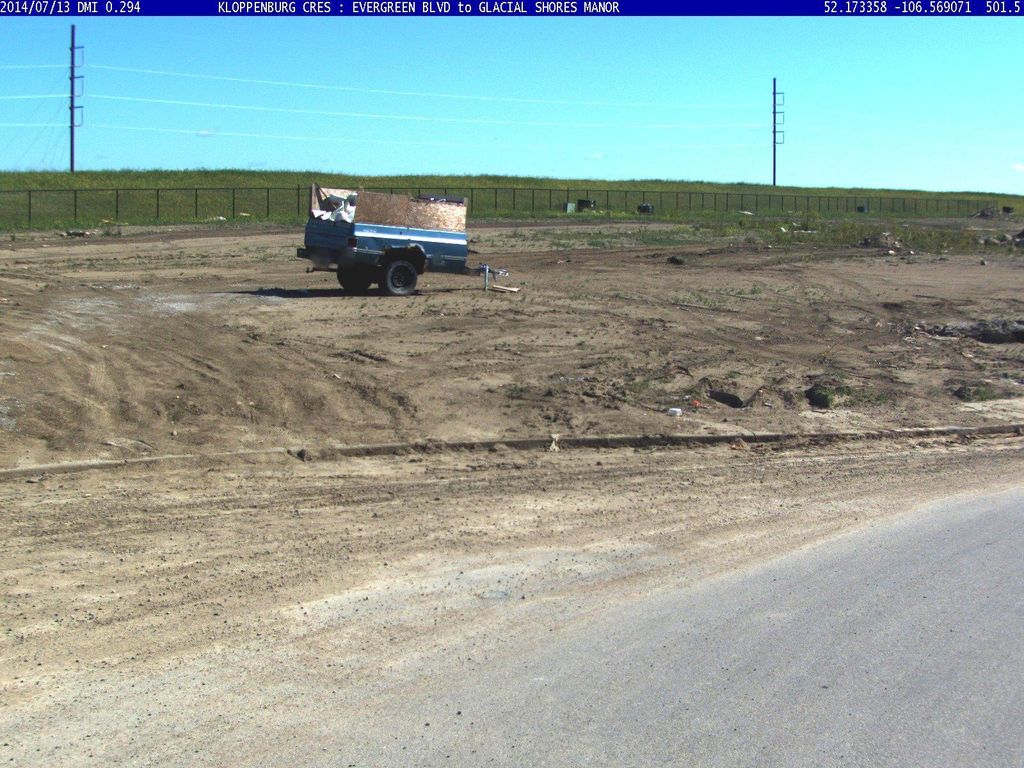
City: saskatoon